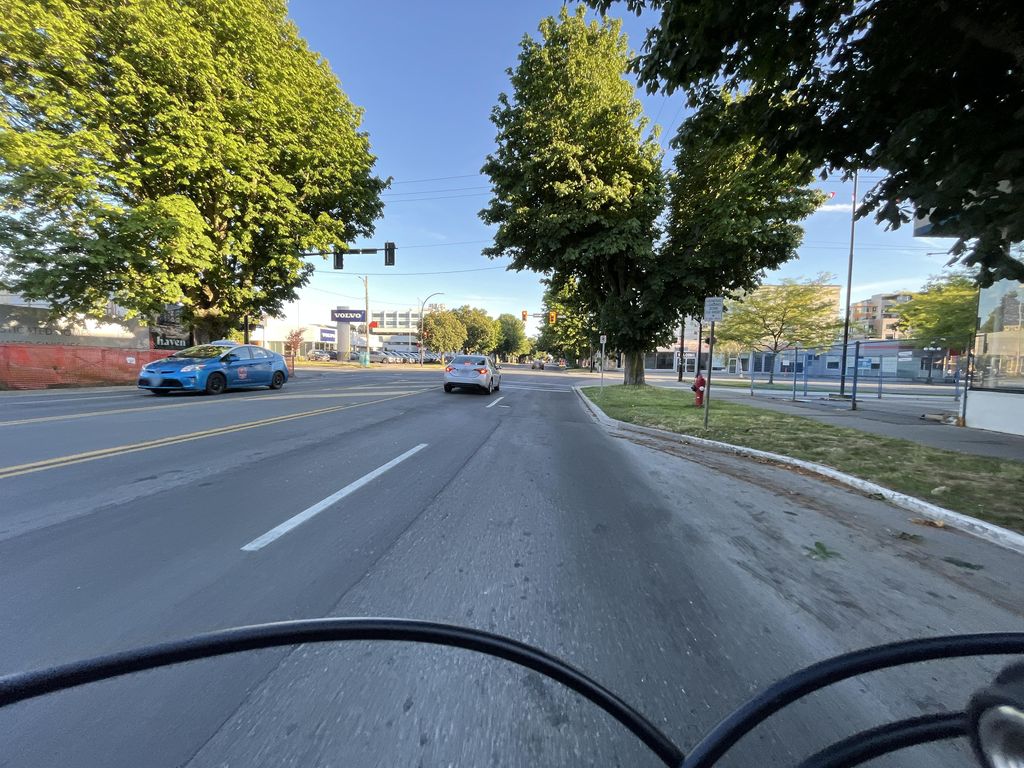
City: victoria